Question: I am using netbenas 7.1.3.
When I try to add the tomcat server to netbeans it says "The specified server location(Catalina Home) folder is not valid".
I have the CATALINA_HOME and JAVA_HOME class paths working as I can get the tomcat server running fine on its own.
I'm using windows 8 x64. The location tomcat is C:pache-tomcat-8.0.0-RC1.
Any help with this would be great. I have tried several approaches. This includes creating a user with administrative privileges in tomcat its self.
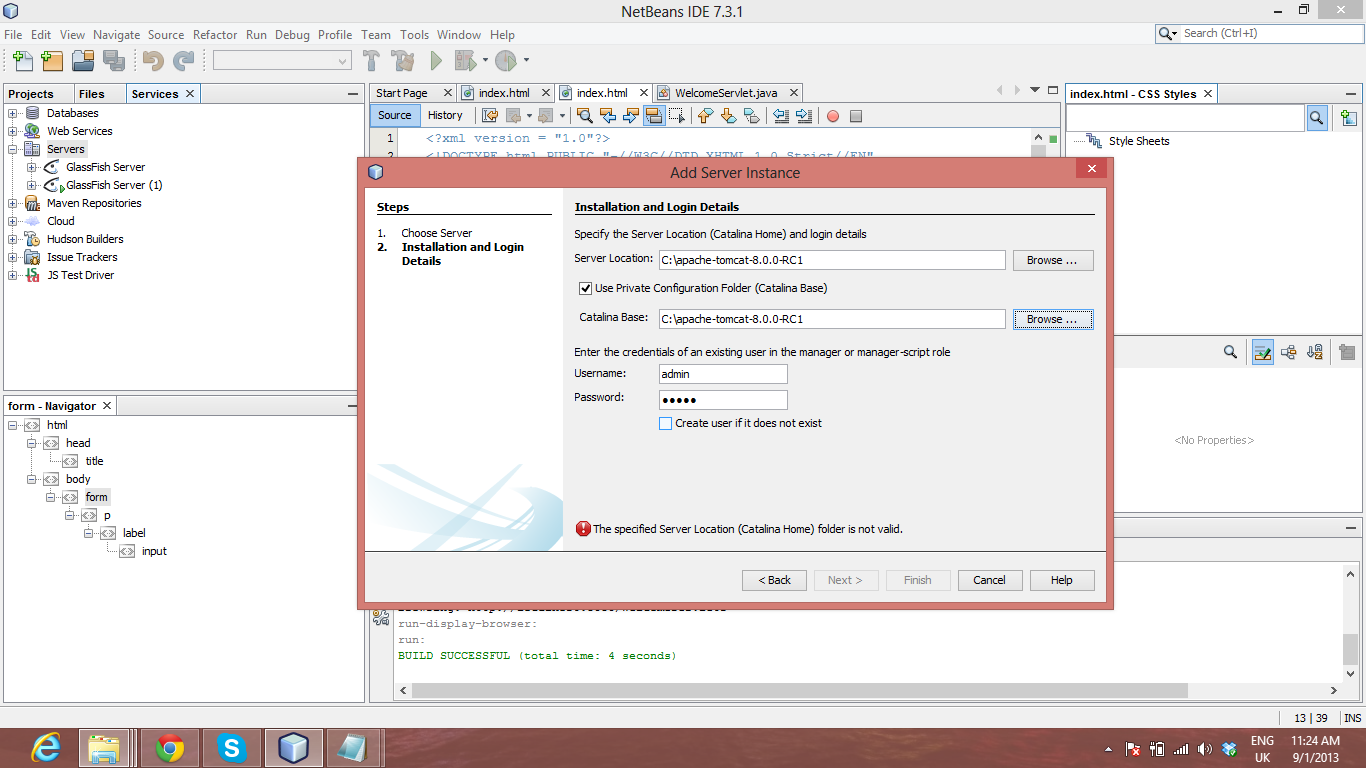
Answer: I found a solution.
Delete the CATALINA_HOME and JAVA_HOME class paths and
use tomcat version 7 not version 8